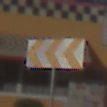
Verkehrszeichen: RichtungstafelnInKurvenGrossRechts
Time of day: MorningAfternoon
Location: Outdoor (Special)
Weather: PartlyCloudy
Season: NotSpecified
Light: Natural